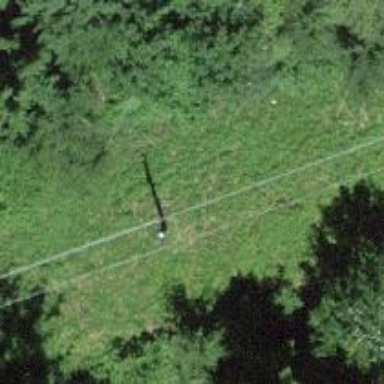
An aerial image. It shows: Power pole.